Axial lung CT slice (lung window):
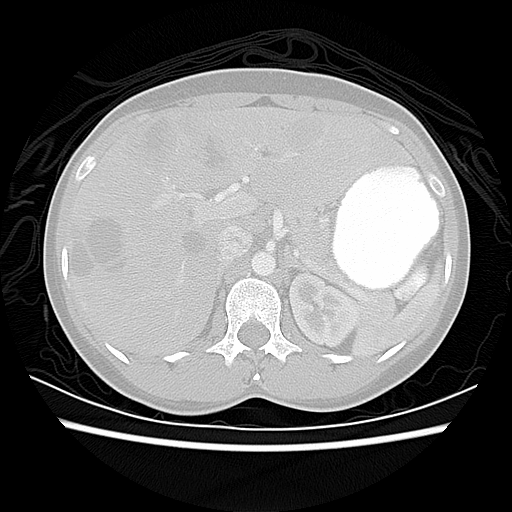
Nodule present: no